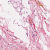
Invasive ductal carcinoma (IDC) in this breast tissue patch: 0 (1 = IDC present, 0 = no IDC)